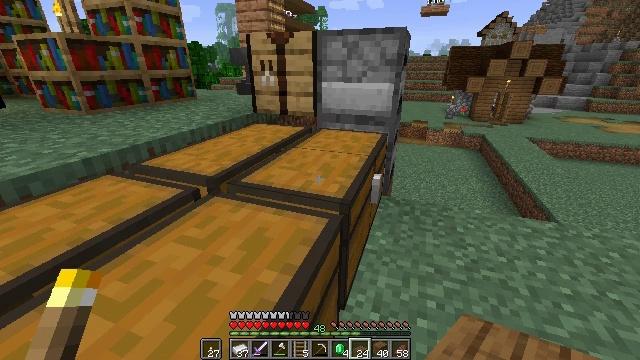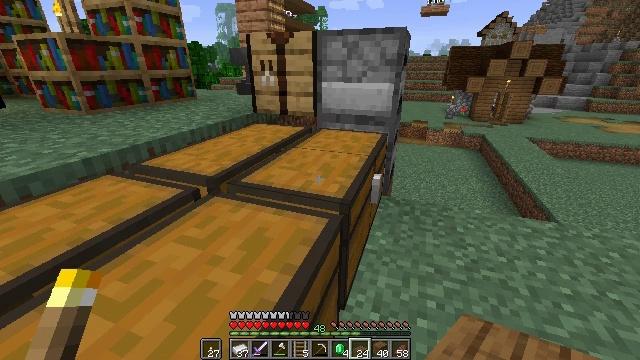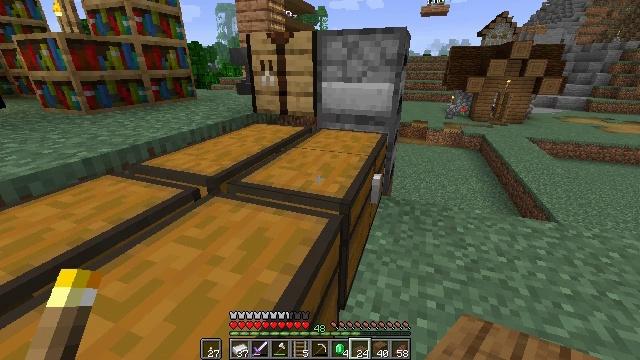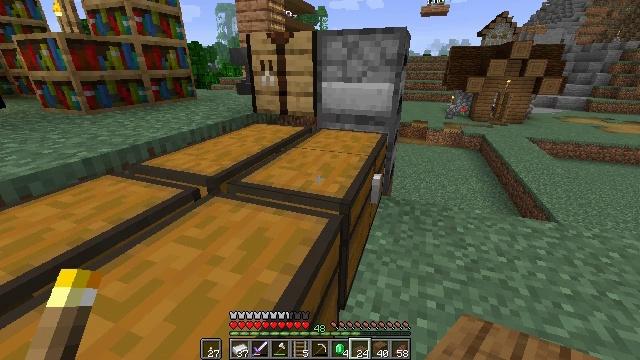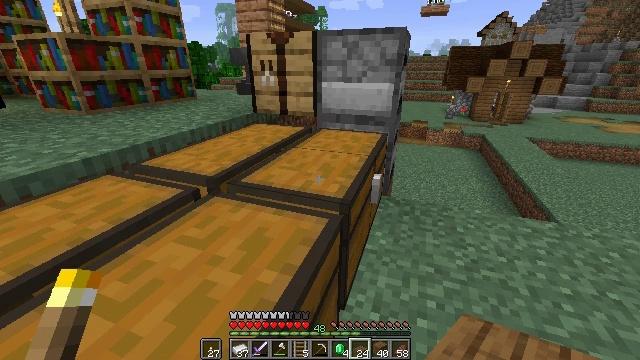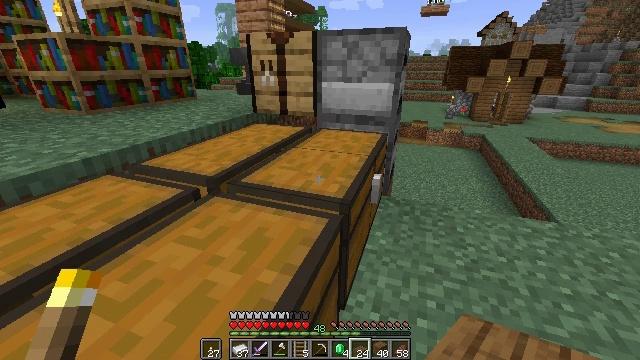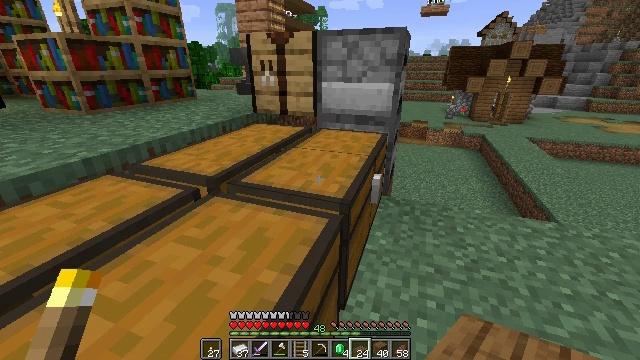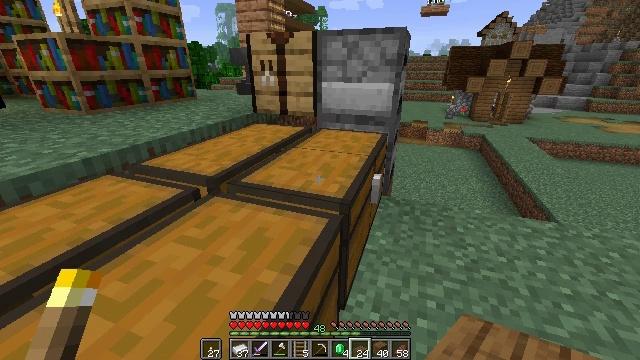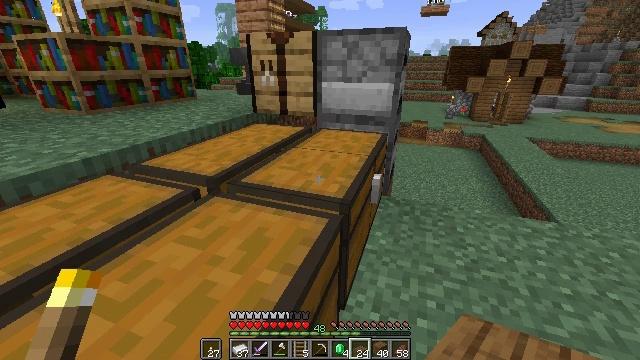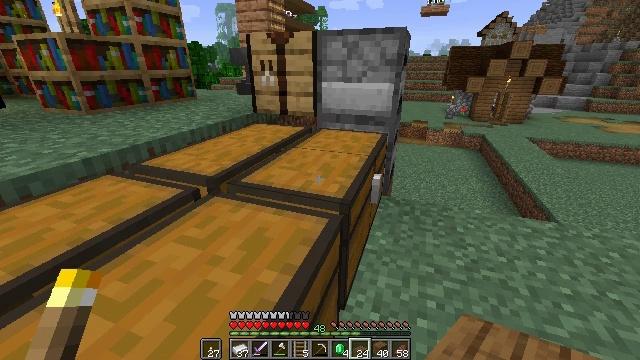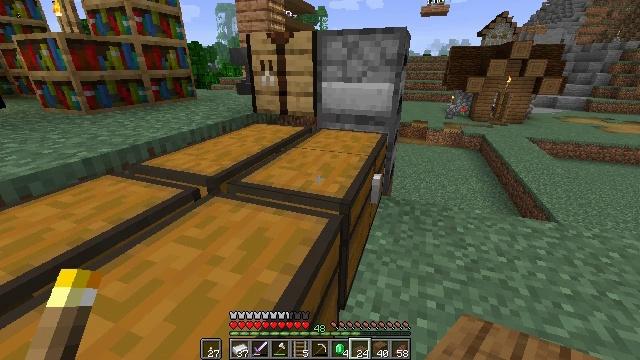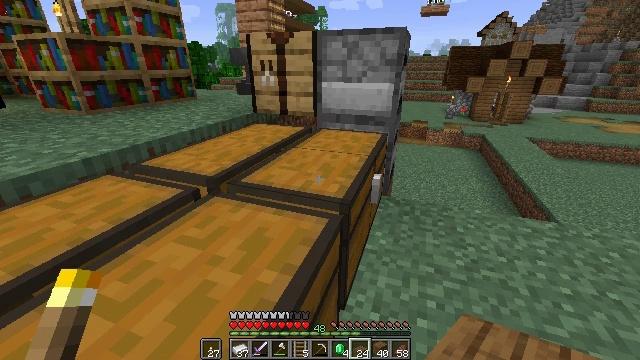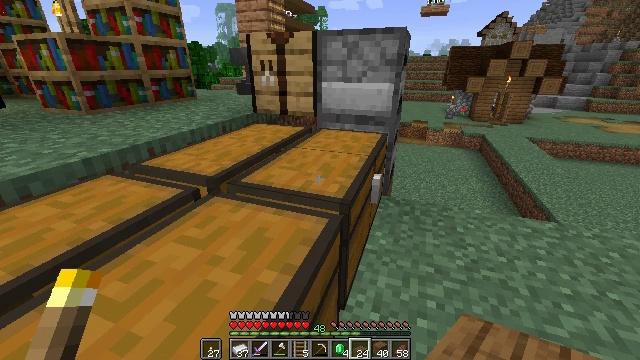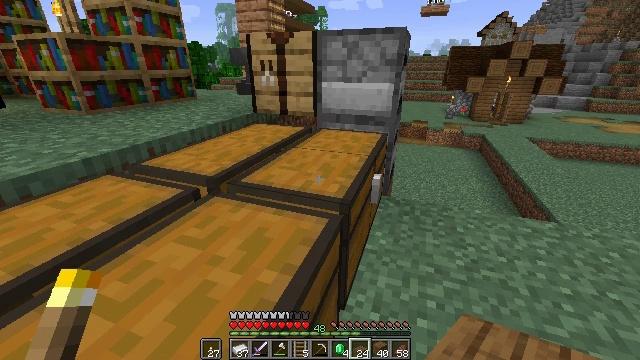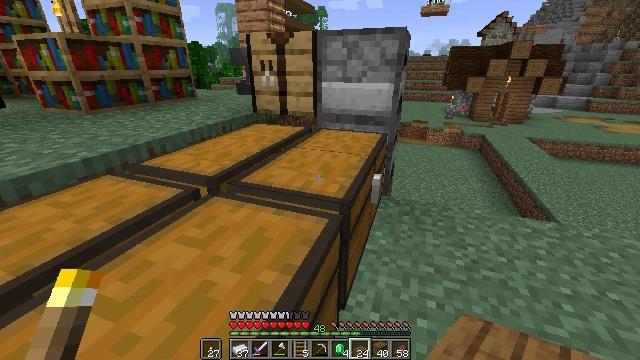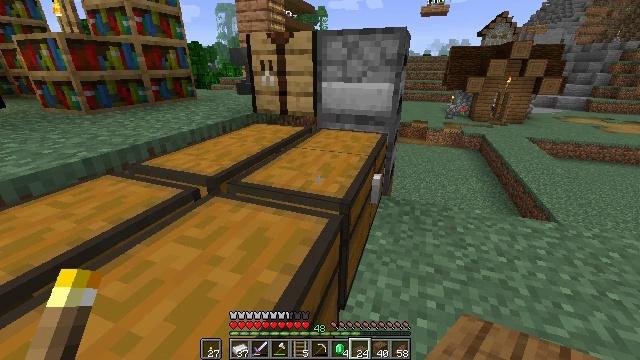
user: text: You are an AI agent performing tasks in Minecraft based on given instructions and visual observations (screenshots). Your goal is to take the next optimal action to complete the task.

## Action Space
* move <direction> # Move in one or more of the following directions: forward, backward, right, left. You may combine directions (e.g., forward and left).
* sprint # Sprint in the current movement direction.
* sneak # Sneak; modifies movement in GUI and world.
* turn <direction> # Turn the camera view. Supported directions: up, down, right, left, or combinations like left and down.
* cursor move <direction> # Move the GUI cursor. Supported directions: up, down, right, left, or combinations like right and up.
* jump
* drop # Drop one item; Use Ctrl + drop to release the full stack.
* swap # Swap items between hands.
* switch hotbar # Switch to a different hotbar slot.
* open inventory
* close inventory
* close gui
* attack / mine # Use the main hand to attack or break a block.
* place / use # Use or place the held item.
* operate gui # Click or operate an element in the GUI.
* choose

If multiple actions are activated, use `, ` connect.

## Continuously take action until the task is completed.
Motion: motion action
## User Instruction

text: Remove a spruce slab from the inventory.
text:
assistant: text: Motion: no_op
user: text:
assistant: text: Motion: no_op
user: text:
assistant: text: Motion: no_op
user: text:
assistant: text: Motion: no_op
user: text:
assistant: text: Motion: no_op
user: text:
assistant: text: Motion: no_op
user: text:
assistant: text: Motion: no_op
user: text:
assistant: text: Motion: no_op
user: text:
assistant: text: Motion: no_op
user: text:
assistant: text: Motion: no_op
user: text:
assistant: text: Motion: no_op
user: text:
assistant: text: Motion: no_op
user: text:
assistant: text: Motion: no_op
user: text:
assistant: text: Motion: no_op
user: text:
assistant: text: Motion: no_op
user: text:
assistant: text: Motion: no_op
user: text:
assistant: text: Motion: no_op
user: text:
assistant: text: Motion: no_op
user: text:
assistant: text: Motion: no_op
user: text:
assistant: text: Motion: no_op
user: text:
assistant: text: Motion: no_op
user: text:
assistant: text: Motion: no_op
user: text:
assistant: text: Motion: no_op
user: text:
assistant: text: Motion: no_op
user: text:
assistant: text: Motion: no_op
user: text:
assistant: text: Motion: no_op
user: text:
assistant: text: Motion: no_op
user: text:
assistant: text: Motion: no_op
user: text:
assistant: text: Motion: no_op
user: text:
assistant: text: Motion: no_op